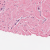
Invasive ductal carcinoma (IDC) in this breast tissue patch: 0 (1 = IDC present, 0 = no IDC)